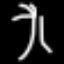
Label: palm tree